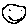
Label: smiley face